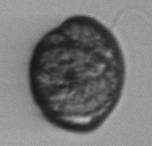
Label: Margalefidinium